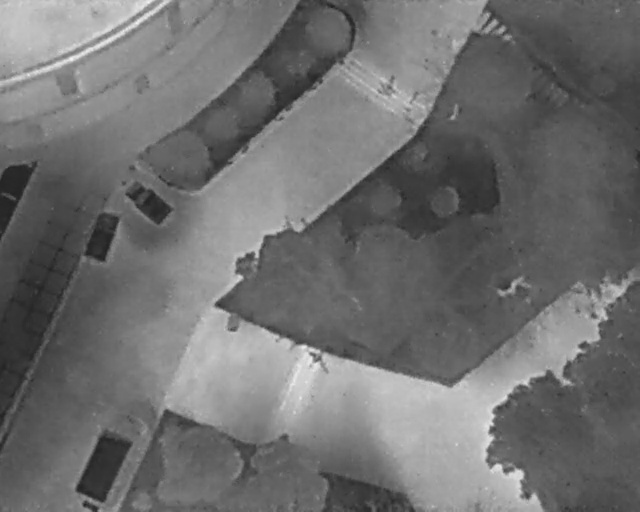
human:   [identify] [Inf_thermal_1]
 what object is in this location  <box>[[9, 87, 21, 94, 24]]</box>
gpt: <ref>1 medium othervehicle at the bottom left</ref>